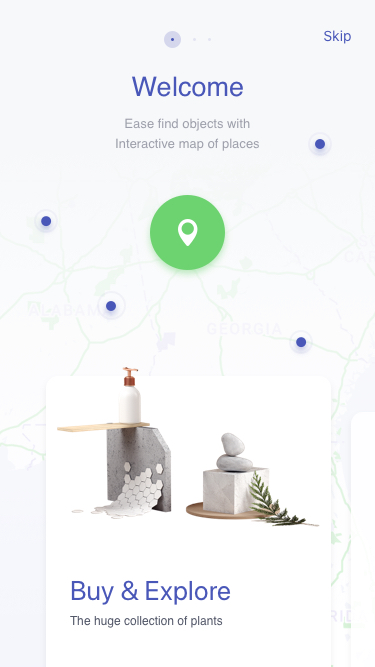
Text in this UI design:
Buy & Explore
The huge collection of plants
Skip
Ease find objects with
Interactive map of places
Welcome